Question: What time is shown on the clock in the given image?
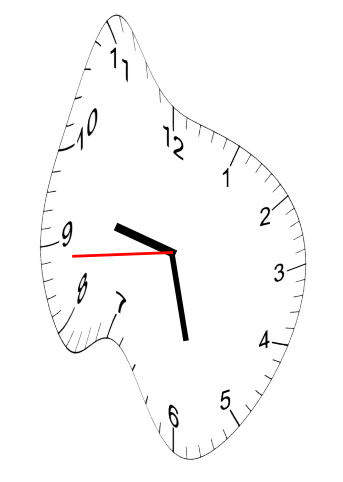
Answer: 09:27:44